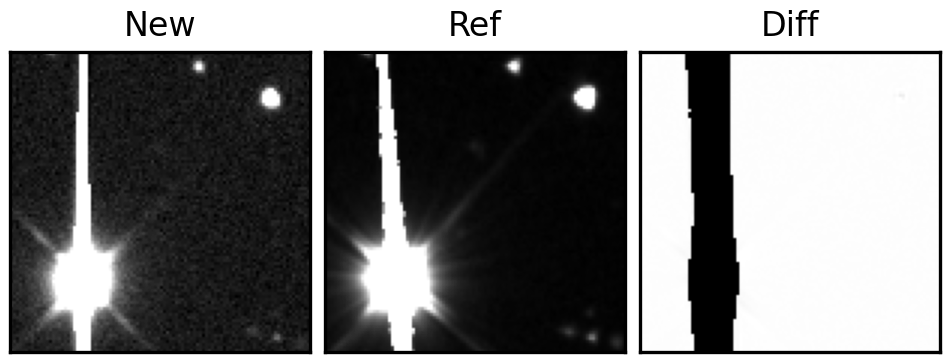
Label: bogus